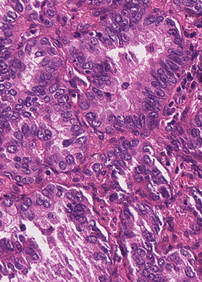
Tumor epithelial tissue: yes
Tumor-associated stroma tissue: yes
Normal tissue: no